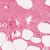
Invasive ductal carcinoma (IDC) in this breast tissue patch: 0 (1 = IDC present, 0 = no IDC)